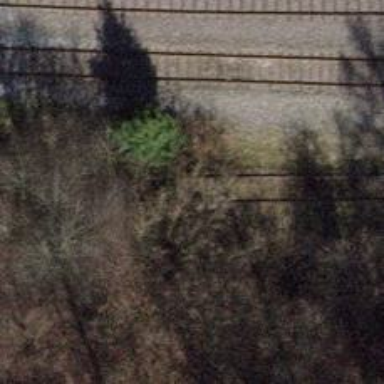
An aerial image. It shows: Railway buffer stop.